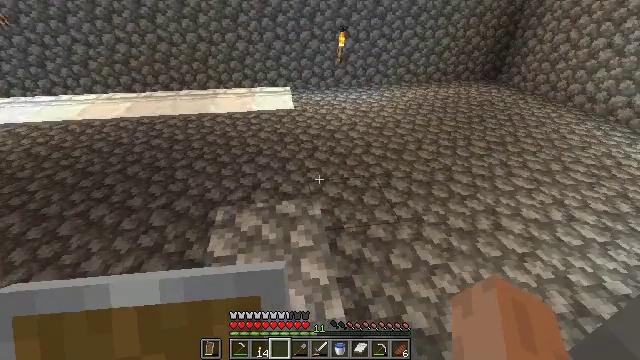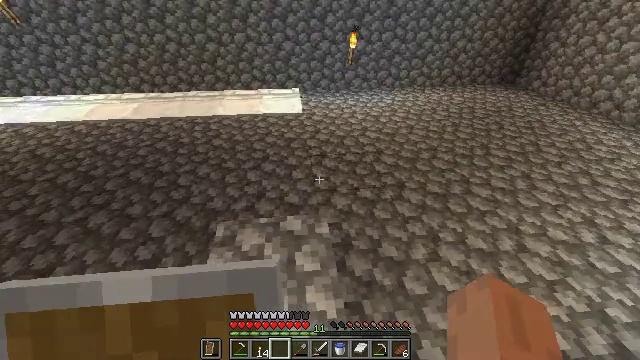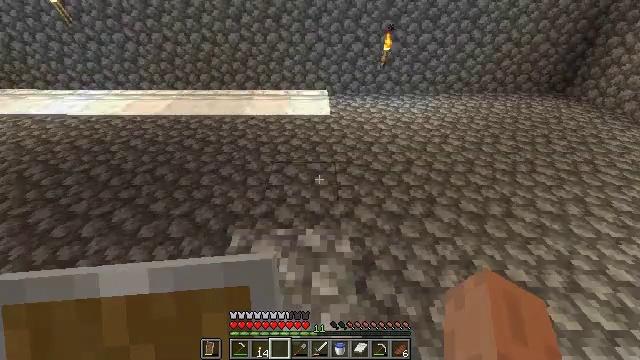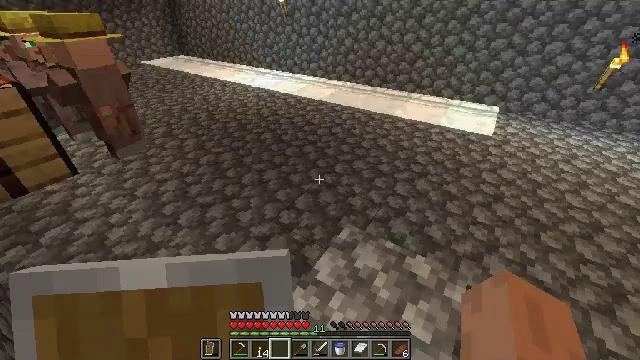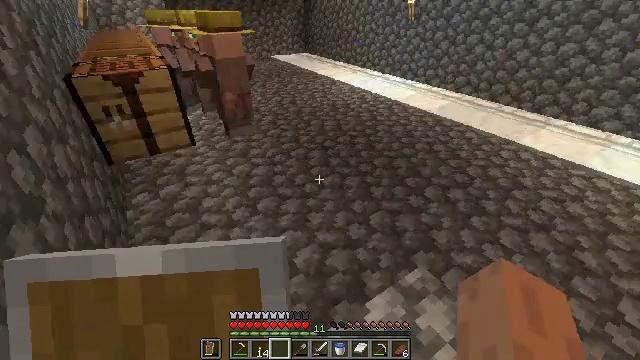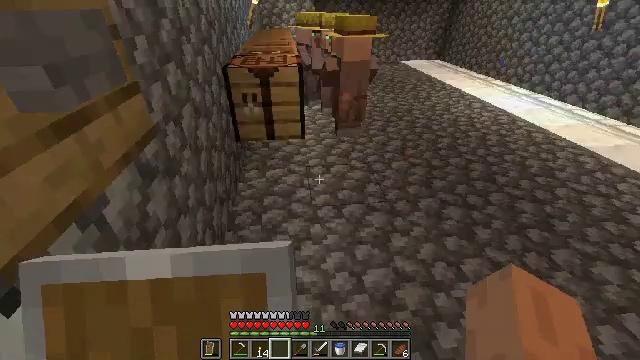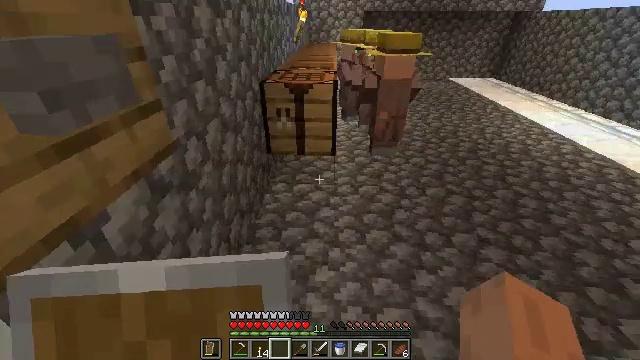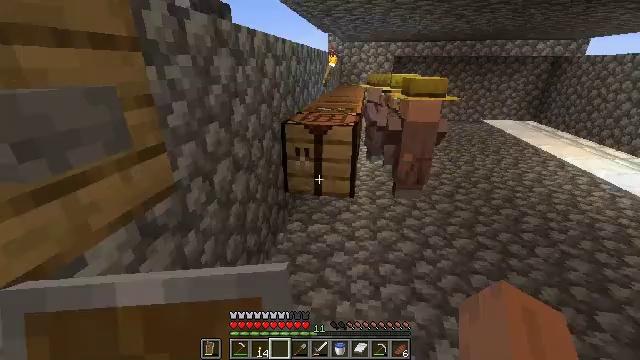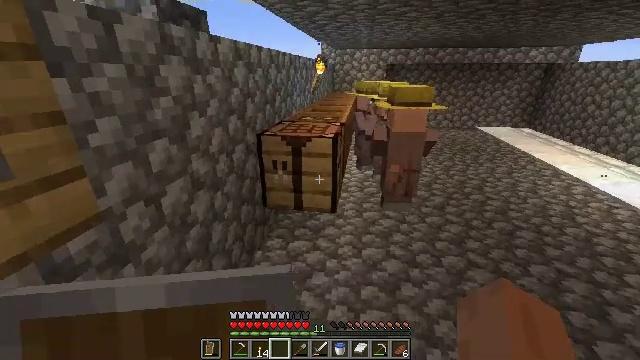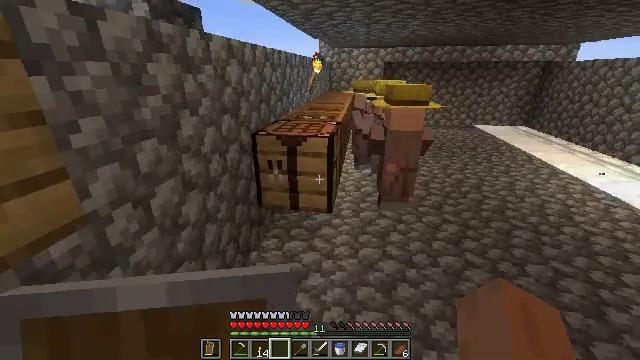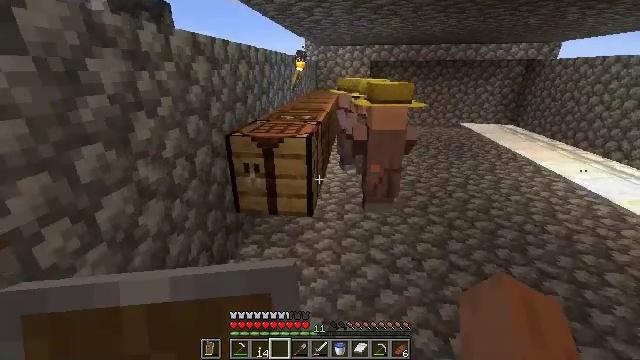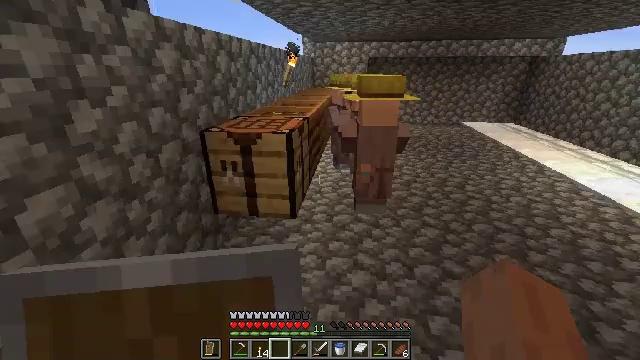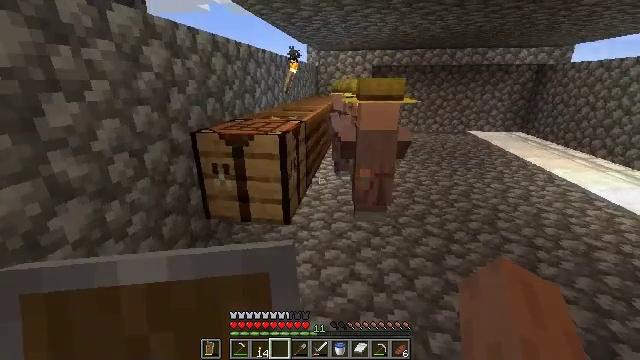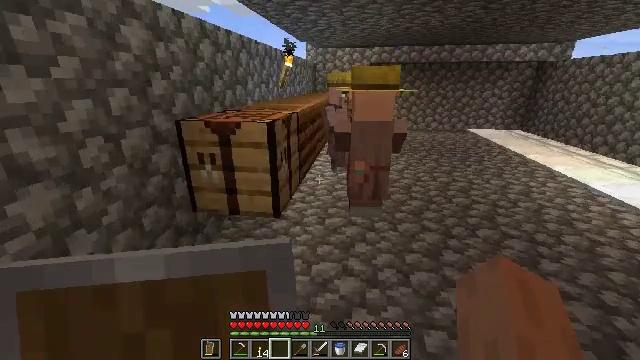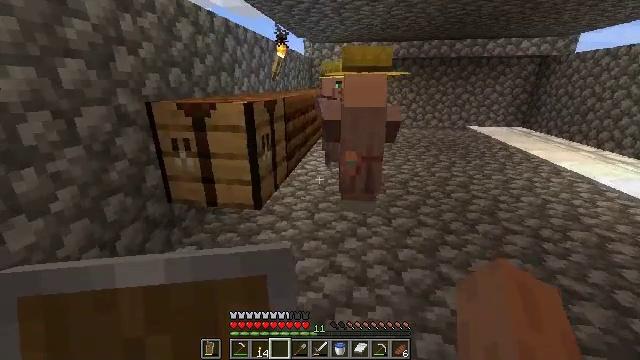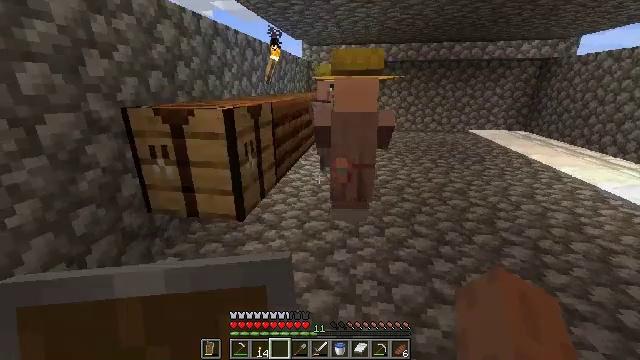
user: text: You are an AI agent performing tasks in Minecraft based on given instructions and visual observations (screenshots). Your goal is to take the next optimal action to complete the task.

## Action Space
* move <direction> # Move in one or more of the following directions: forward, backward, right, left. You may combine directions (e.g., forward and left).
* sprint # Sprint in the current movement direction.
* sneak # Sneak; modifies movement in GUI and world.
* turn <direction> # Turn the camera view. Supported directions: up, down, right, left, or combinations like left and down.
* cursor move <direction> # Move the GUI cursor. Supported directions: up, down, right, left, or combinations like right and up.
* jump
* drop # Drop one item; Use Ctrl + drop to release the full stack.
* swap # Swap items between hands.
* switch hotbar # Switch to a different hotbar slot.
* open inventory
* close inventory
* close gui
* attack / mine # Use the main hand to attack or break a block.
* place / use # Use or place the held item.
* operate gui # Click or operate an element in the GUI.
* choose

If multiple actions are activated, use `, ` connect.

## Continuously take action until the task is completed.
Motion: motion action
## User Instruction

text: Combine cobblestone in the crafting table to get a cobblestone slab.
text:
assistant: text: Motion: move forward, turn left
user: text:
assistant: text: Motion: move forward, turn left
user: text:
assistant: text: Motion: move forward, turn left
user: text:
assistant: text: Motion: move forward, turn left
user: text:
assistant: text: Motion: move forward and move right, turn left
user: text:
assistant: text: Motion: move forward and move right, turn left and up
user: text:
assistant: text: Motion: move forward and move right, turn left and up
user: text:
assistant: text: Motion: move forward and move right, turn up
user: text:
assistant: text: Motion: move forward and move right
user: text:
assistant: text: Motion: move forward and move right, turn right
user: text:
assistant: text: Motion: move forward and move right
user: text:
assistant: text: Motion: move forward and move right, turn left and up
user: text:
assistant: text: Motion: move forward and move right
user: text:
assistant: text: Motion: move forward and move right
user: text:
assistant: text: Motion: move forward and move right
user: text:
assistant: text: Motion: move forward and move right, turn up
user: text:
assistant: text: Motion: move forward and move right, turn up
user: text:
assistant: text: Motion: move forward and move right
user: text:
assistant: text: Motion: move forward and move right
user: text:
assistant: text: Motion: move forward and move right, turn left
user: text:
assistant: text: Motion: move forward and move right, turn left
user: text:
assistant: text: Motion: move forward and move right
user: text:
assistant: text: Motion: move forward and move right
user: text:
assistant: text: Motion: move forward and move right, turn left
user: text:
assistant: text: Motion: move forward and move right, turn left
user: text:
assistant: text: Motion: move forward and move right, turn left
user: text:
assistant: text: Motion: move forward and move right, turn left
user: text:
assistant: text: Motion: move forward and move right, turn left
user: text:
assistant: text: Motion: move forward and move right, turn left
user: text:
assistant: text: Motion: move forward and move right, turn left